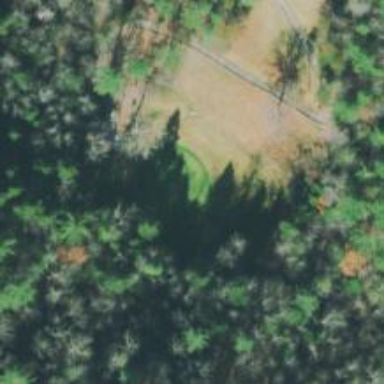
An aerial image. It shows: View of golf hole.